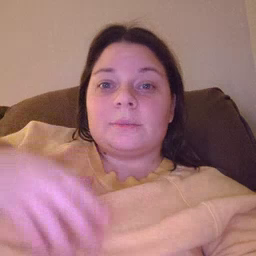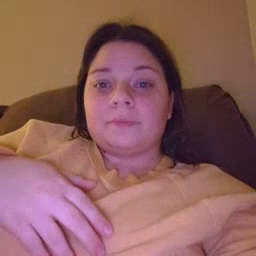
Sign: frenchfries